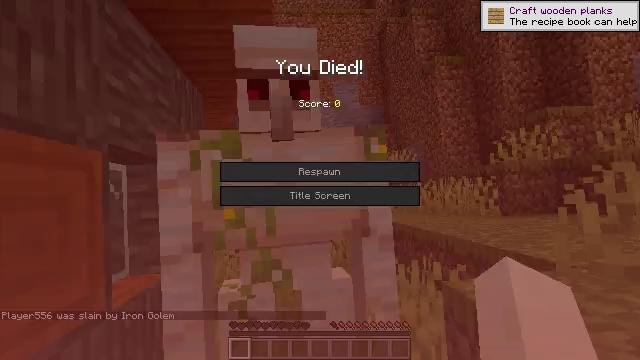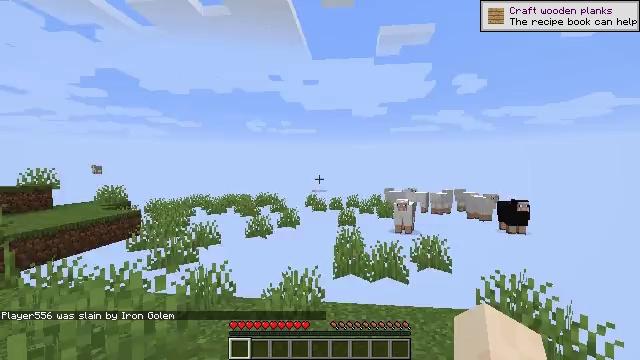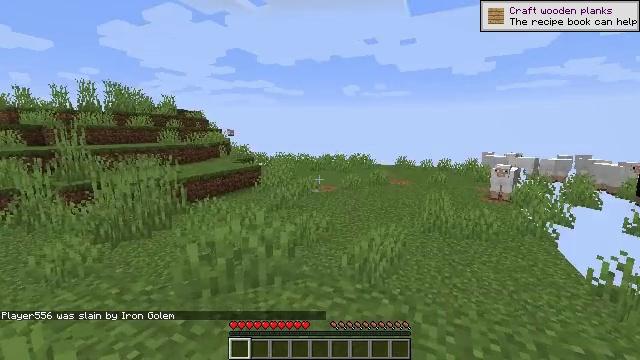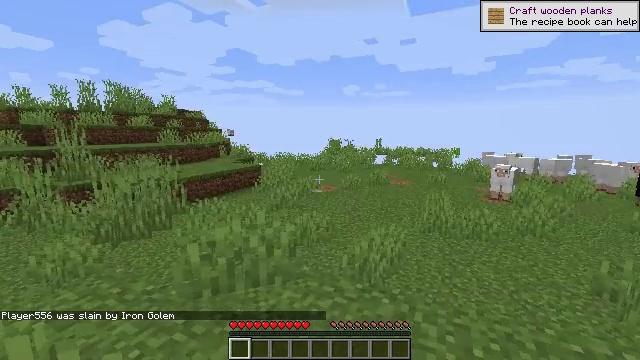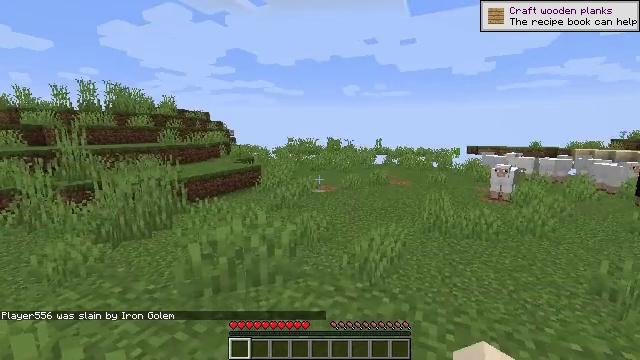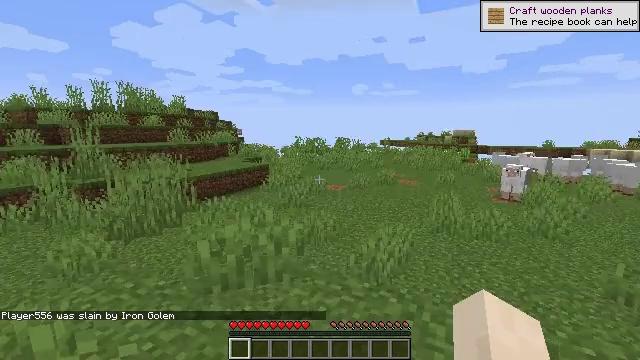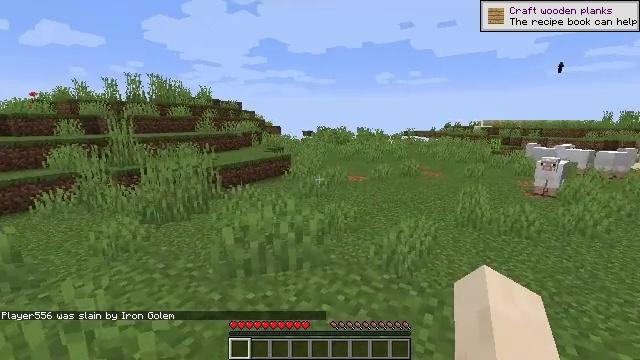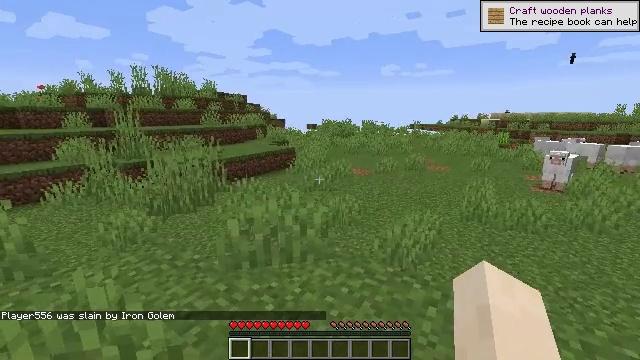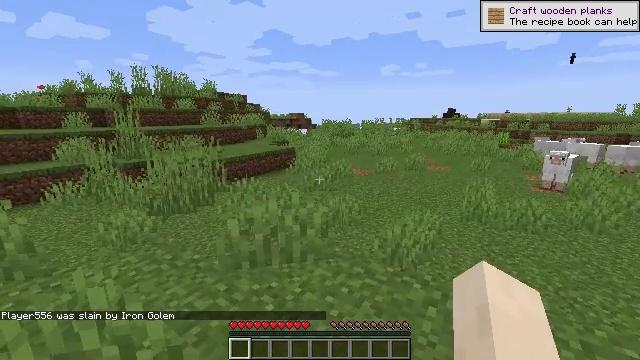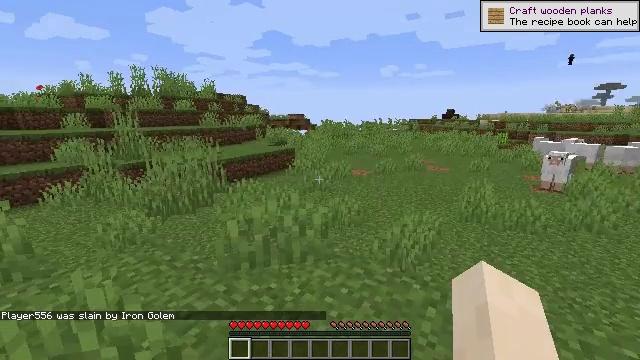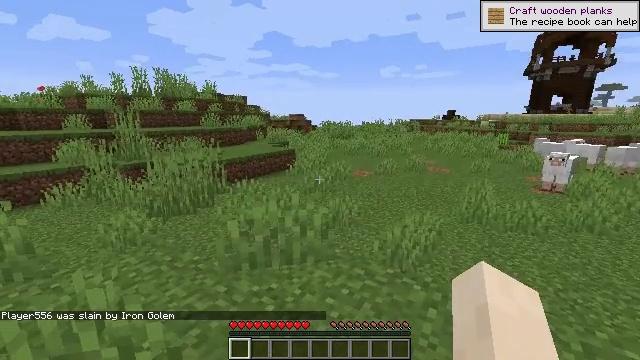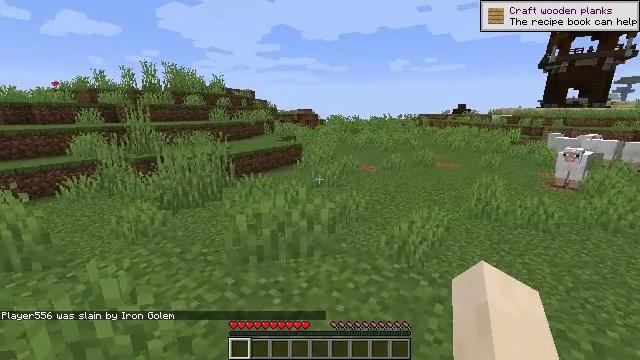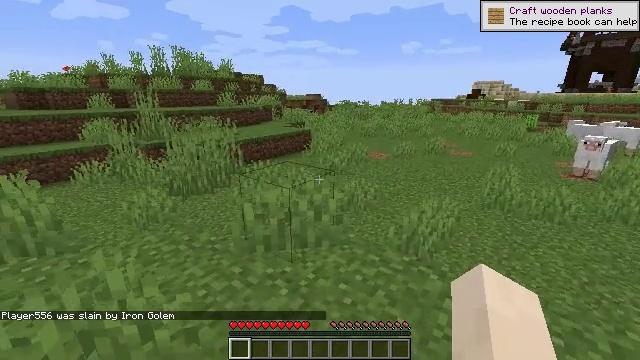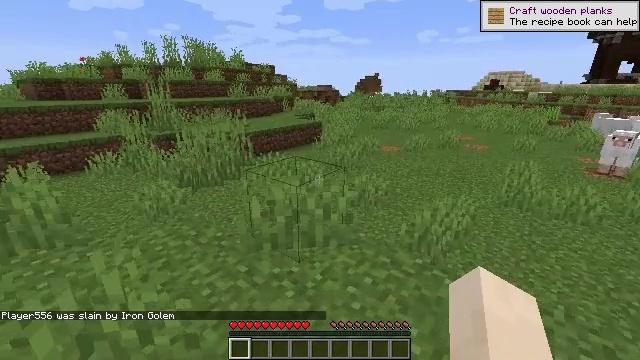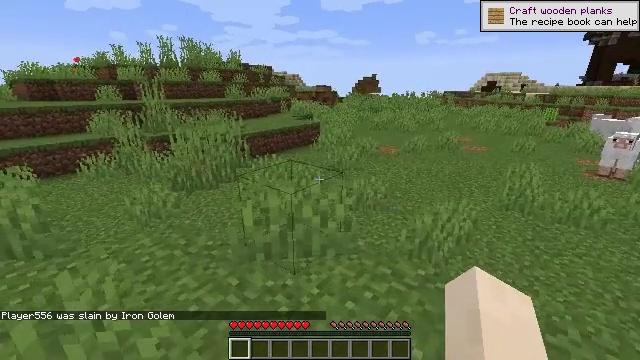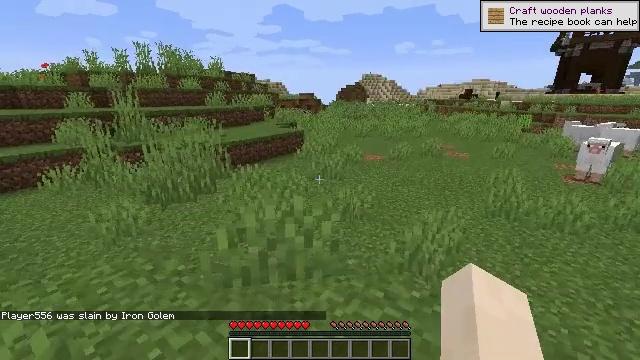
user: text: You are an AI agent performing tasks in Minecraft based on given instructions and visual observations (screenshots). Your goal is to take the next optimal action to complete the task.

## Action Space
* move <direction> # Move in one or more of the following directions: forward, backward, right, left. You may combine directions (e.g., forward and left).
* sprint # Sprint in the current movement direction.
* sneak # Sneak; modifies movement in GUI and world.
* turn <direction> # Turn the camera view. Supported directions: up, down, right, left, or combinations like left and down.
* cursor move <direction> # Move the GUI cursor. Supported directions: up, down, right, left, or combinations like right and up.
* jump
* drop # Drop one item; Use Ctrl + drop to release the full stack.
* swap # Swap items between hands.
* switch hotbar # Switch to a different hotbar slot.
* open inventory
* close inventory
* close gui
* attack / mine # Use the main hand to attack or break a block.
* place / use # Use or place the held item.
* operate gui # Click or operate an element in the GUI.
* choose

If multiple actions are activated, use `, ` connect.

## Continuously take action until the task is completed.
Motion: motion action
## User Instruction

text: Collect red sand from a desert biome.
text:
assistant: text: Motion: move back, turn left and down, attack / mine
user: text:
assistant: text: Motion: turn left and down
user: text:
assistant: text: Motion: no_op
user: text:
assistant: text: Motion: no_op
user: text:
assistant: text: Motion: turn left
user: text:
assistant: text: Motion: turn left and down
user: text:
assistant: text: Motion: turn left and down
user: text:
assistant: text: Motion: no_op
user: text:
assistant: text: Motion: no_op
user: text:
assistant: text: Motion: no_op
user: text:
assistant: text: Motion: turn left and down
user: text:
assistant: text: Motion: move forward, turn left and down
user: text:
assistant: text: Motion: move forward, turn left and down
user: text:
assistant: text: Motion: move forward
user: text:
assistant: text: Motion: move forward, turn right and up
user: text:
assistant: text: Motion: move forward, turn right and up
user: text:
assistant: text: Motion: move forward, turn right and up
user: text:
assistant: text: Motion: turn right and up
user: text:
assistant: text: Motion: turn right and up
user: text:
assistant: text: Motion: no_op
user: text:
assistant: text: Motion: no_op
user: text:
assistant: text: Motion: no_op
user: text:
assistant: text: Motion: no_op
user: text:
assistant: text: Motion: move left
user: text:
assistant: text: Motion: move left
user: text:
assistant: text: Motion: move left
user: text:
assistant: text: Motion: move left
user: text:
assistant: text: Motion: move back and move left
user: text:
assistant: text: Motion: move back and move left
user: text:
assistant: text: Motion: move back and move left